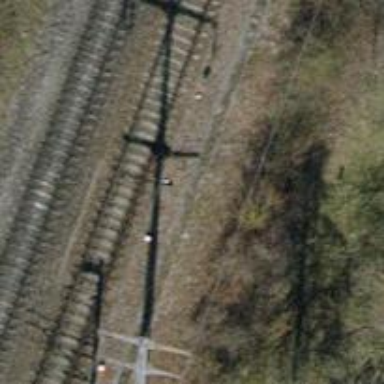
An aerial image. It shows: Railway switch.